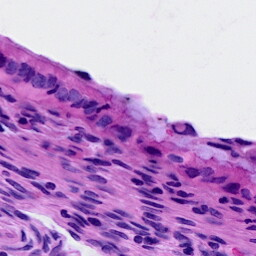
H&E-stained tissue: Cervix